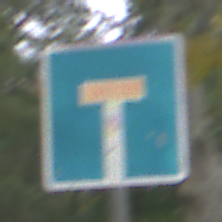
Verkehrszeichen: Sackgasse
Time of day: Midday
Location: Outdoor (Nature)
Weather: Overcast
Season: Autumn
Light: Natural